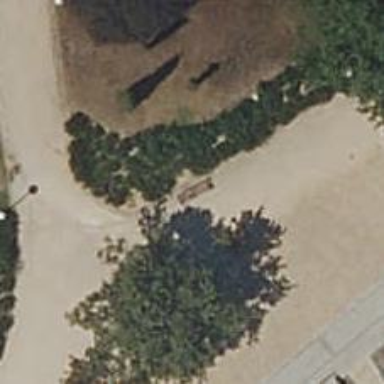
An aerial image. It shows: Bench for seating.